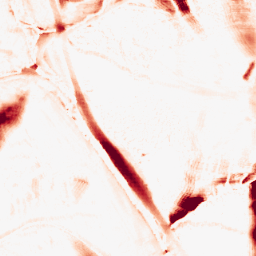
Category: morphological
Decomposition family: morphological_ellipse
Decomposition parameters: operation: opening
width: 20
height: 50
Upsampling method: sinc_blackman
Upsampling parameters: scale: 2
kernel_size: 4
Upsampling scale: 2